Question: I need to generate a report that contains the number of sells for a specific product. (Clothing)
I have 4 tables:
- 'Orders'- 'Product_Model'- 'Product_Type'- 'Product_Order'
What I need is generate a report showing, for example, the number of Male Blue T-Shirts in all months.
In this order: Product Model / Gender / Color
For examples:

<URL>
Thanks very much for this support! =)
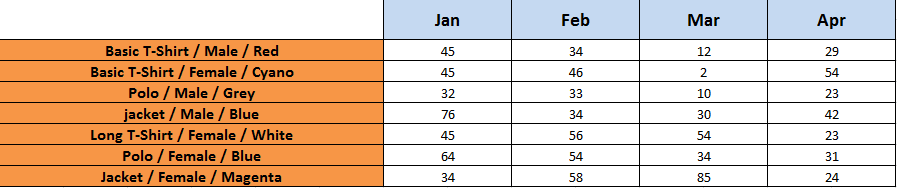
Answer: Try something like this:
'''
SELECT MODEL,
GENDER,
COLOR,
SUM(CASE
WHEN MONTH(ORDER_DATE) = 1 THEN 1
ELSE 0
END) Jan,
SUM(CASE
WHEN MONTH(ORDER_DATE) = 2 THEN 1
ELSE 0
END) Feb,
SUM(CASE
WHEN MONTH(ORDER_DATE) = 3 THEN 1
ELSE 0
END) Mar,
SUM(CASE
WHEN MONTH(ORDER_DATE) = 4 THEN 1
ELSE 0
END) Apr
FROM PRODUCT_MODELS t1
INNER JOIN PRODUCT_TYPES t2
ON t1.PRODUCT_MODEL_ID = t2.PRODUCT_MODEL_ID
INNER JOIN PRODUCT_ORDERS T3
ON t2.PRODUCT_TYPE_ID = t3.PRODUCT_TYPE_ID
INNER JOIN ORDERS T4
ON T3.ORDER_ID = T4.ORDER_ID
GROUP BY MODEL,
GENDER,
COLOR
'''
I used your SQL fiddle to cook up <URL>.